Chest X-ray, PA view. Patient: 25 years old, sex M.
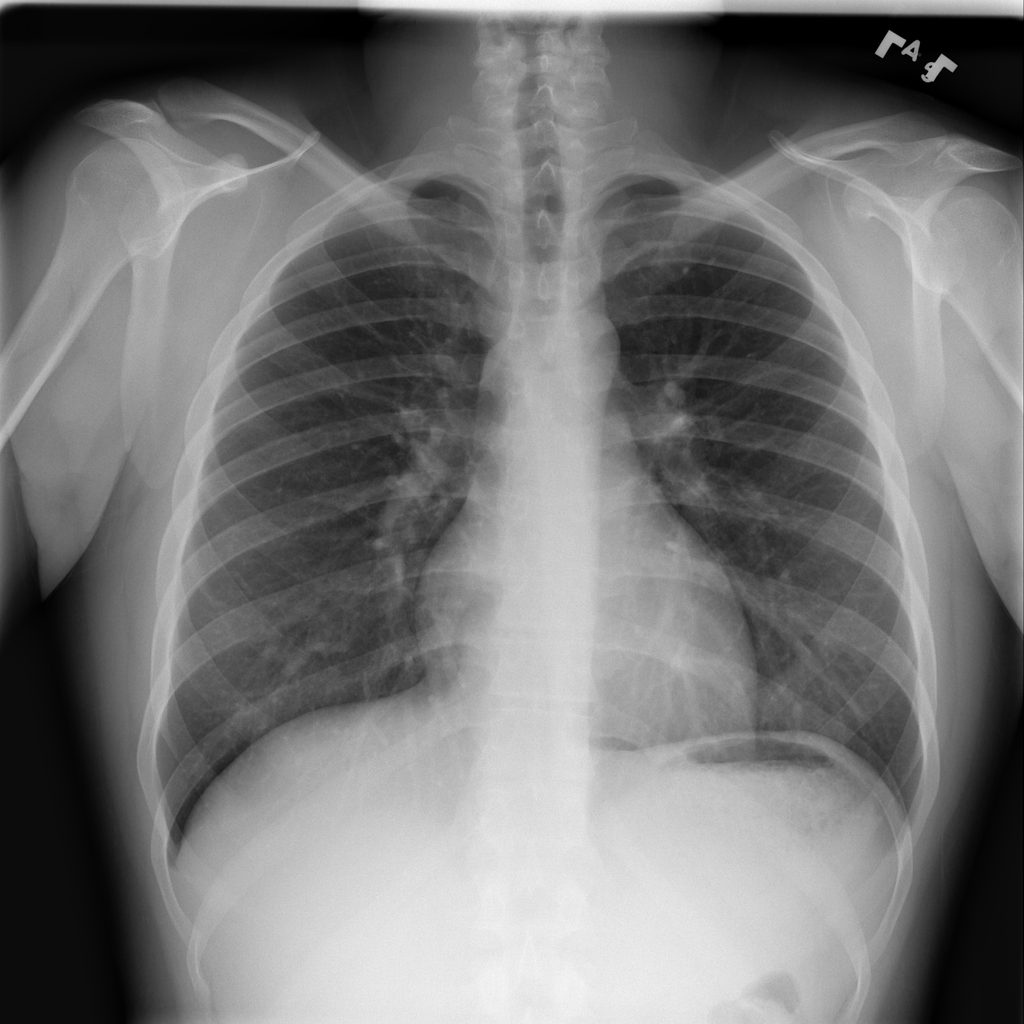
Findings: No Finding